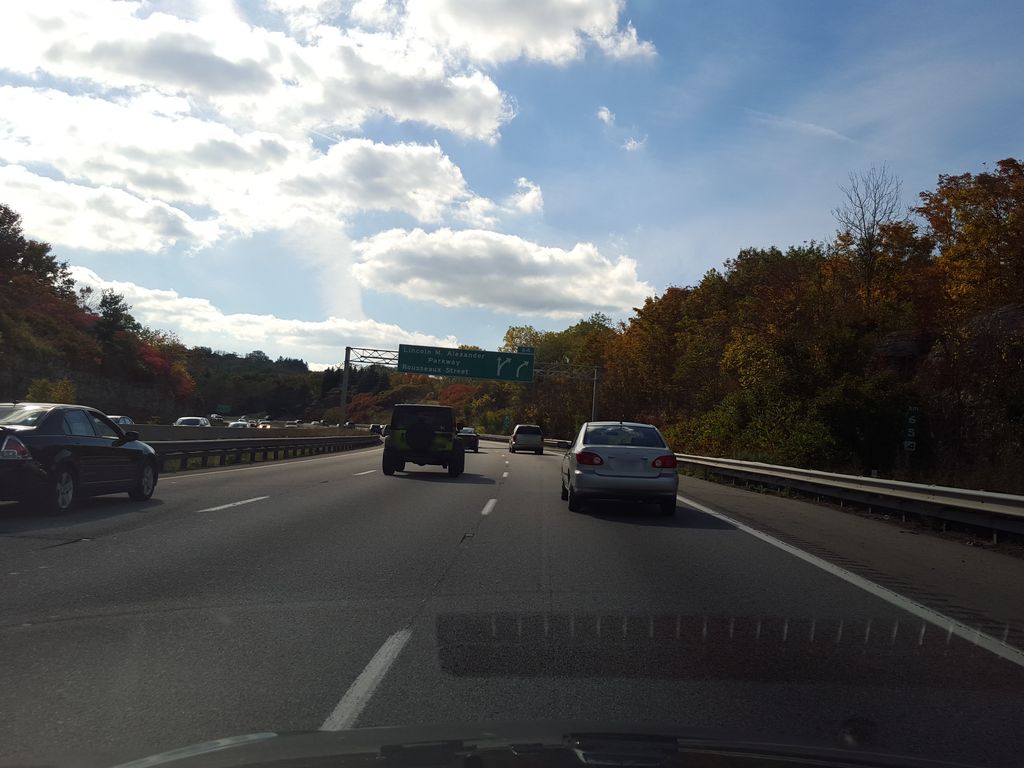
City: hamilton